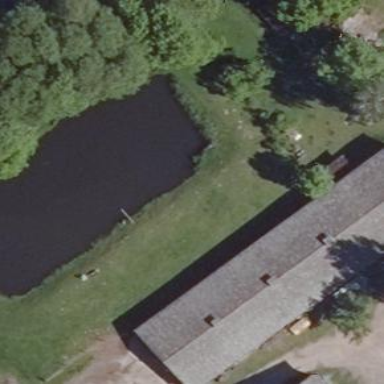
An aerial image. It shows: Pond surrounded by natural water.